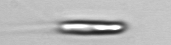
Label: Chrysochromulina